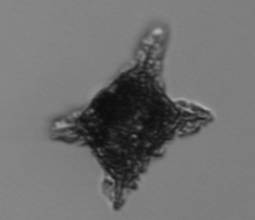
Label: Dictyocha